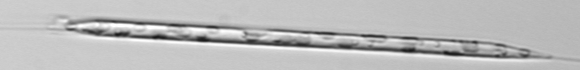
Label: Rhizosolenia